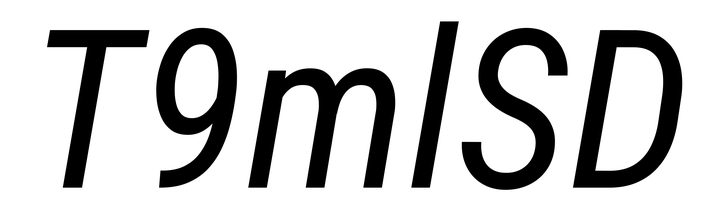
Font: Roboto-Italic_Condensed_Italic